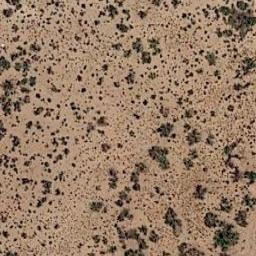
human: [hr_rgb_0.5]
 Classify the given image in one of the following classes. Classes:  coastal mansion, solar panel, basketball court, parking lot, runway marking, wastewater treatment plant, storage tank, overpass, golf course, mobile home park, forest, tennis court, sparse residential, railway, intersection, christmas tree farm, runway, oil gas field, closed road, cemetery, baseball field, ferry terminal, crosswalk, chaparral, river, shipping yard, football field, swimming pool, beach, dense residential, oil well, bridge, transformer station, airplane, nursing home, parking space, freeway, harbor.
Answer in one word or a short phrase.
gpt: chaparral